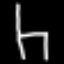
Label: chair